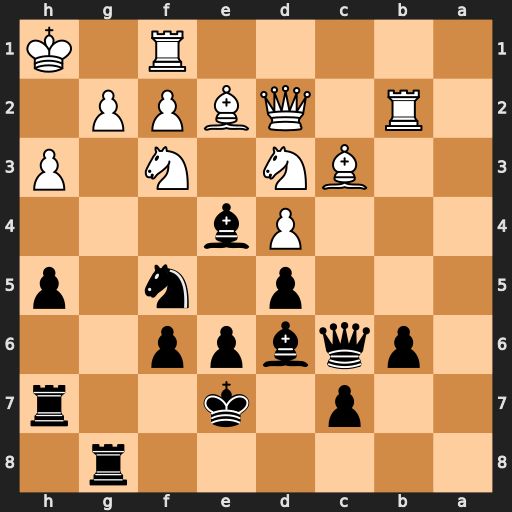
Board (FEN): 6r1/2p1k2r/1pqbpp2/3p1n1p/3Pb3/2BN1N1P/1R1QBPP1/5R1K
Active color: b
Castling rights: -
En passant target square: -
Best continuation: Rxg2 Kxg2 Nh4+ Kh1 Nxf3